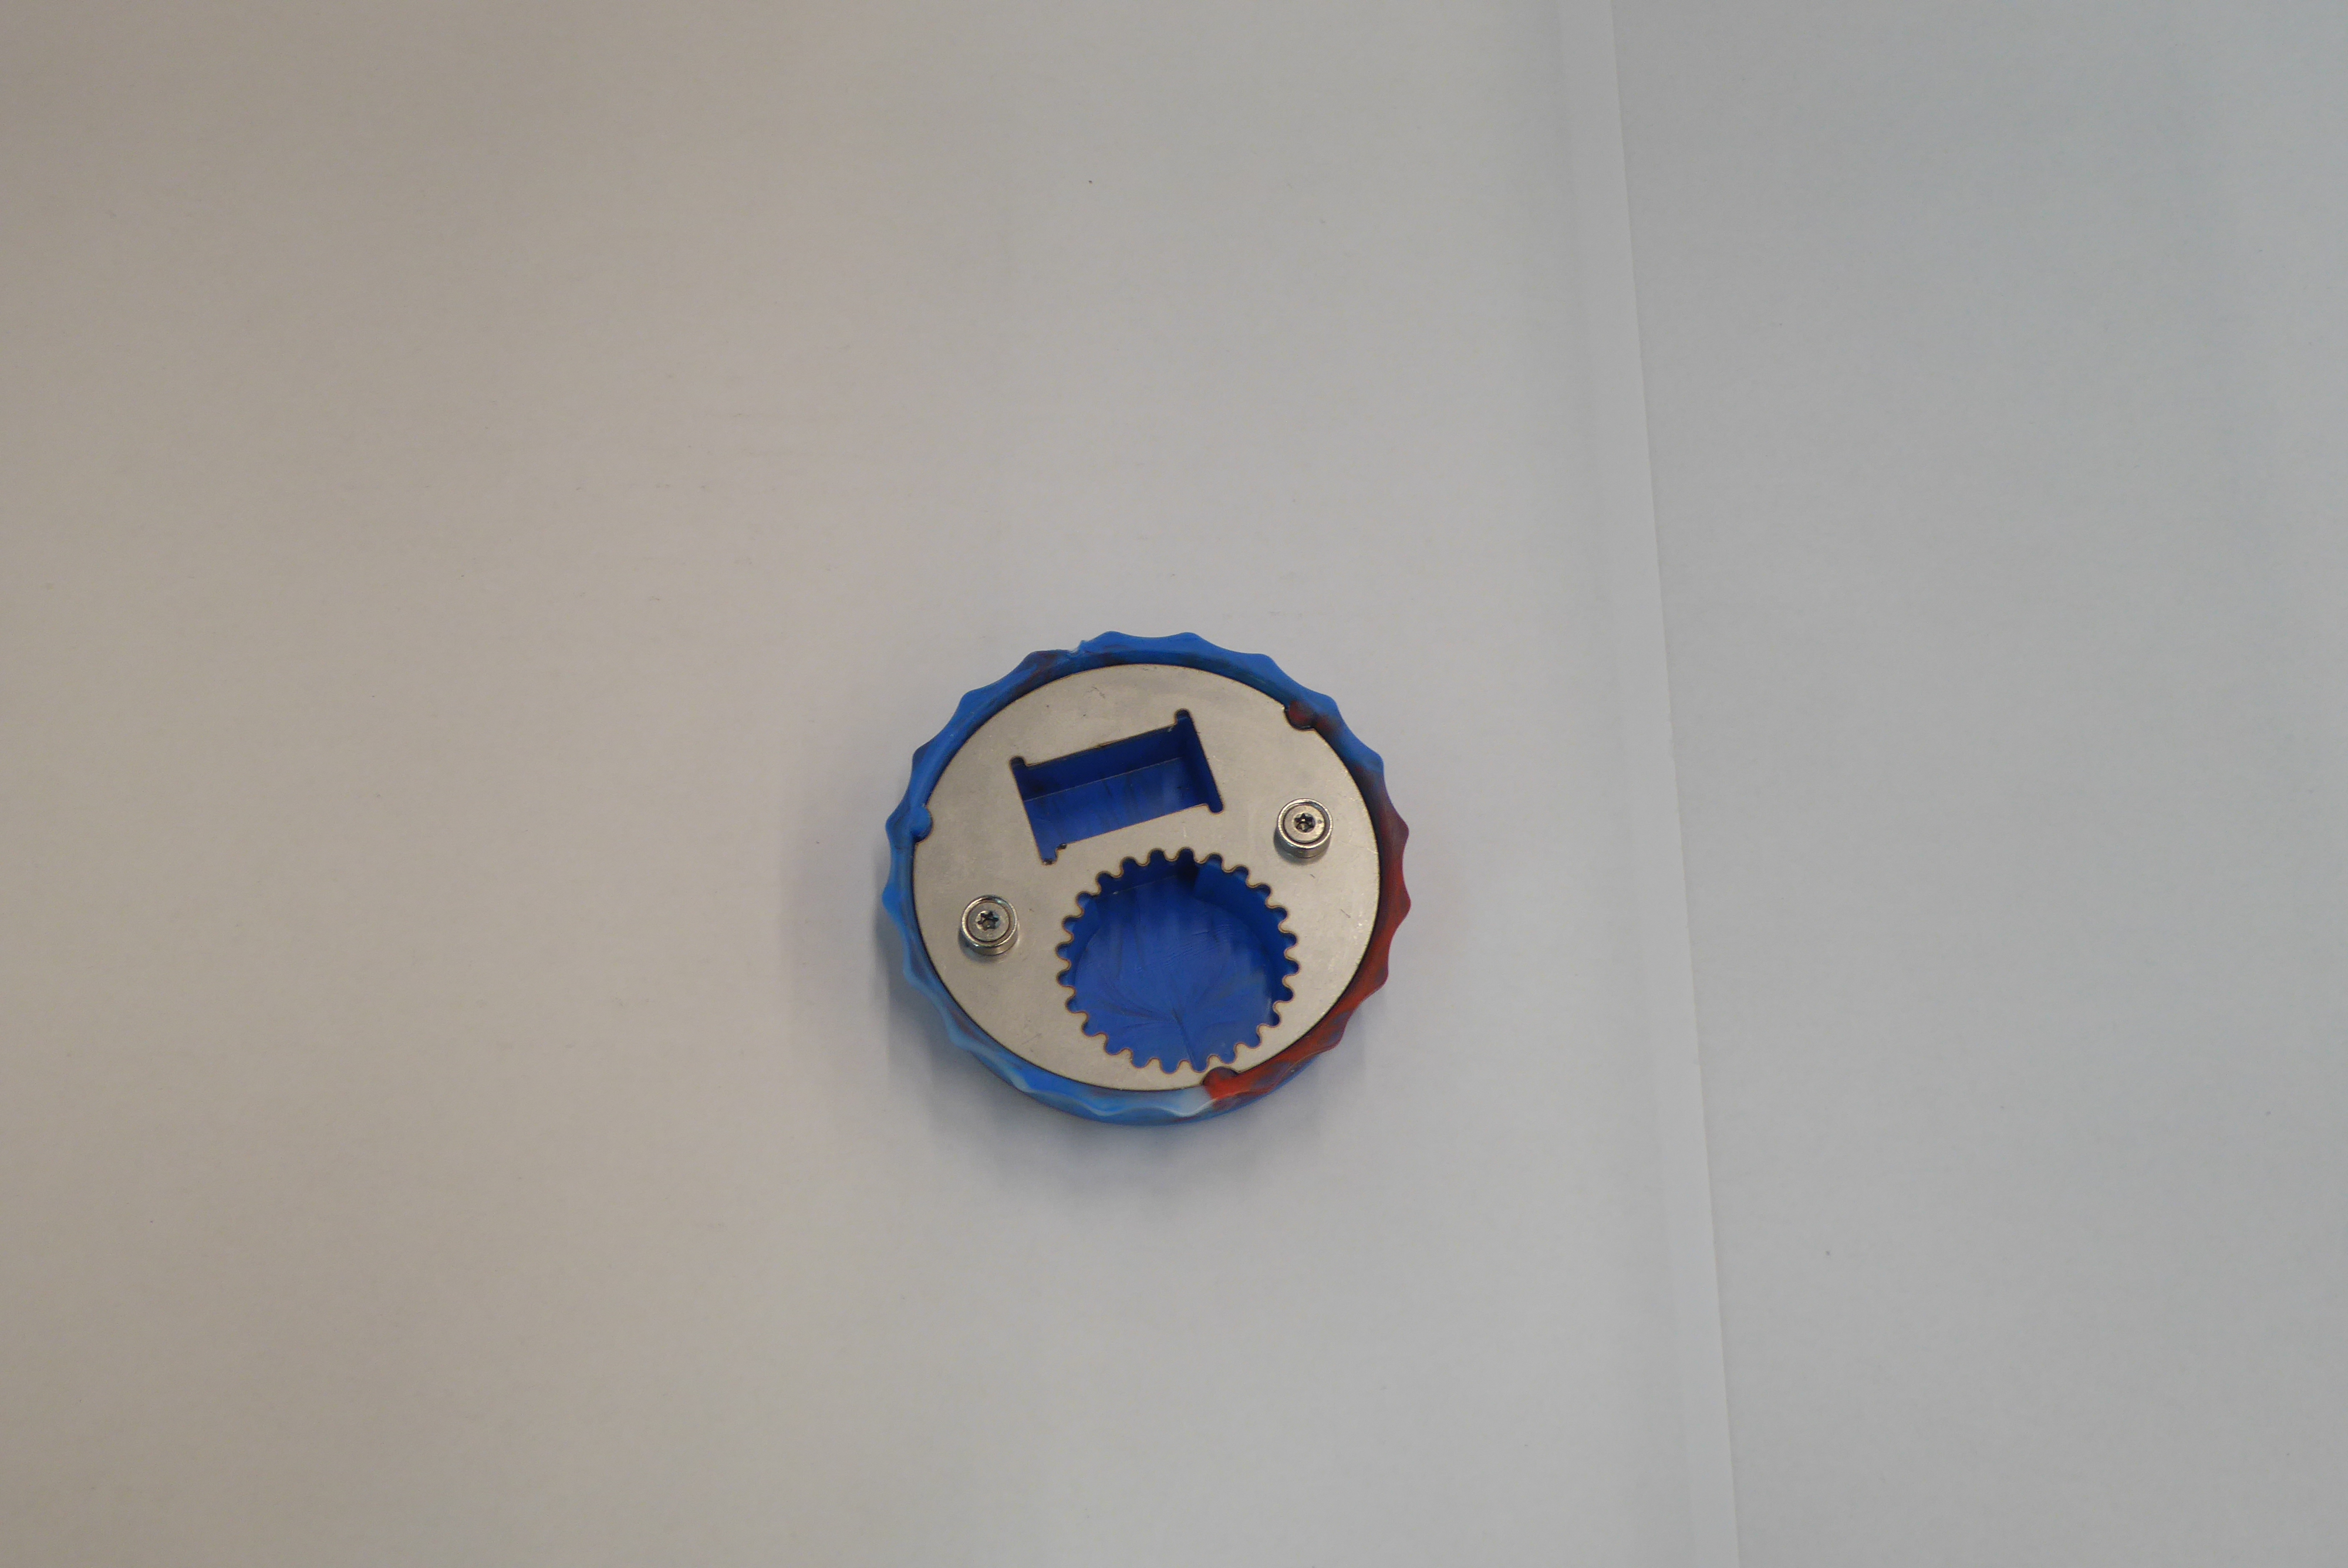
Label: Bottle Opener